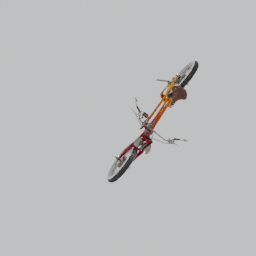
Label: mechanical